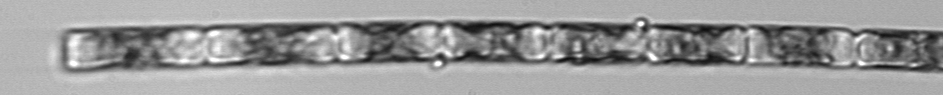
Label: Guinardia_delicatula